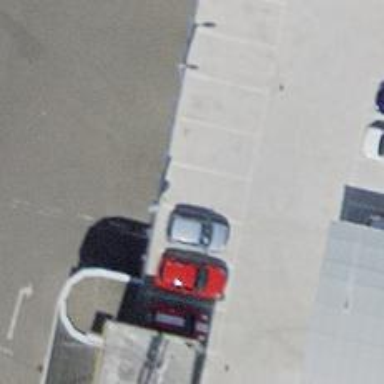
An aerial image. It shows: Entrance to multi-storey parking facility.